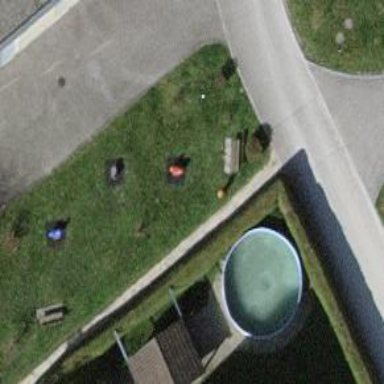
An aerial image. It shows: Brown bench in the vicinity.